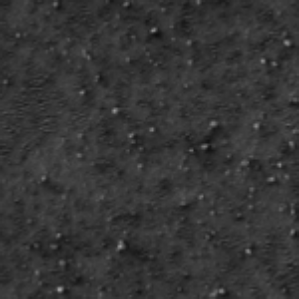
Label: frost